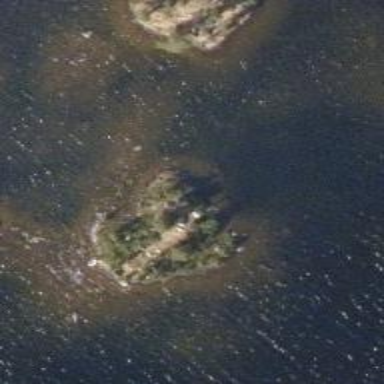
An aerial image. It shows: Islet.